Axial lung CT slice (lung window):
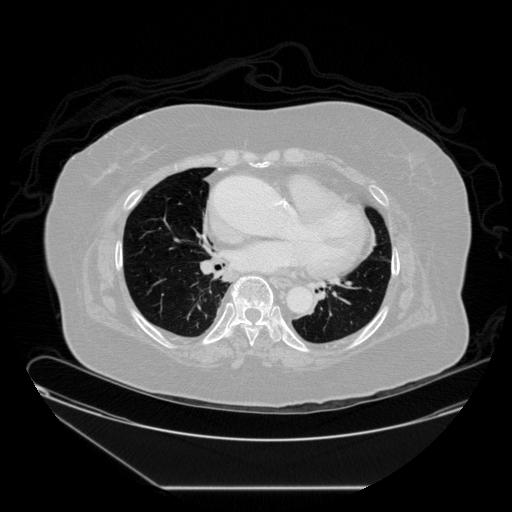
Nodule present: no